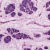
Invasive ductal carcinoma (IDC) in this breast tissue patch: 0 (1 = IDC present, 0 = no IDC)